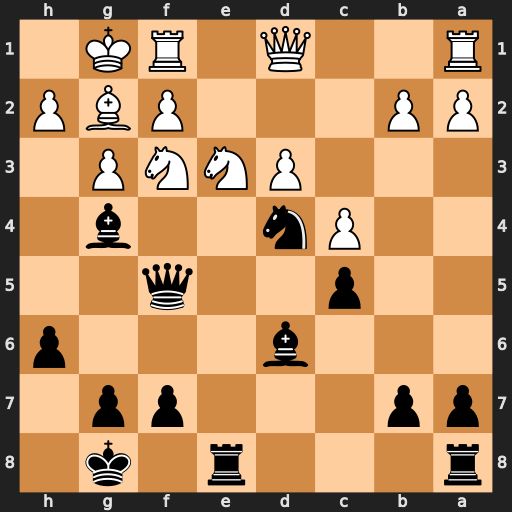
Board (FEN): r3r1k1/pp3pp1/3b3p/2p2q2/2Pn2b1/3PNNP1/PP3PBP/R2Q1RK1
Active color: b
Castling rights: -
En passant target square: -
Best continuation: Qxf3 Bxf3 Bxf3 Qxf3 Nxf3+